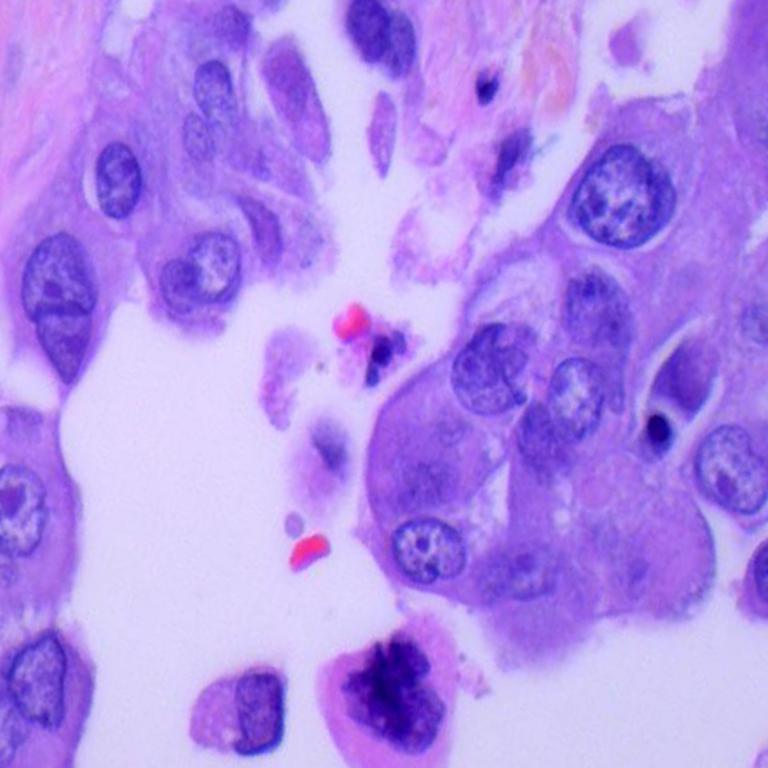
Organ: lung
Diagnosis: adenocarcinomas